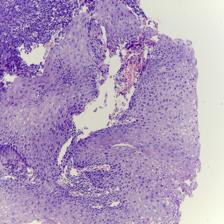
Diagnosis: OSCC